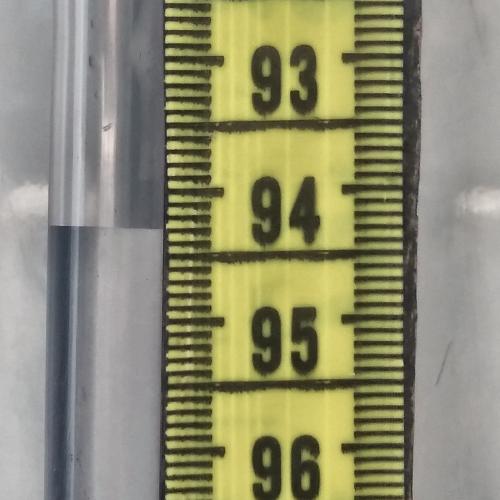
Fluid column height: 94.3 cm